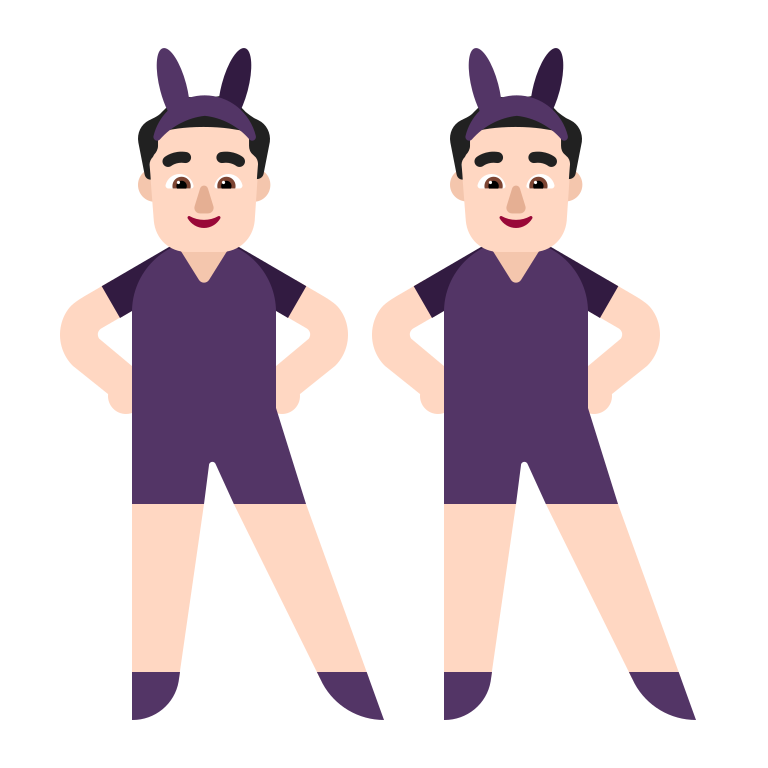
man with bunny ears flat light